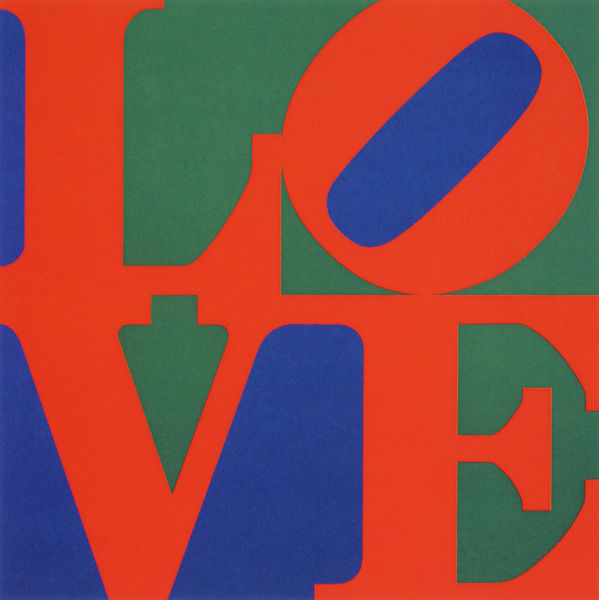
Titel: Love, 1967
Künstler: Robert Indiana
Schlagwörter: blau, grün, bunt, rot, schräg, kreis, rund, farbig, schrift, liebe, graphik, aufrecht, vier, text, buchstaben, plakat, diagonal, tannenbaum, zeilen, quadrat, pop art, quadratisch, pop, kapitale, e, l, o, love